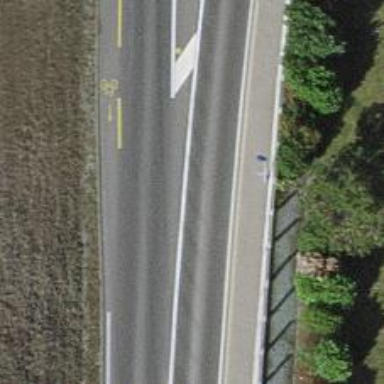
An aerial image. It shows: Primary highway with asphalt surface and designated cycle lane.